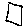
Label: square